Aerial crown-view tile of a tropical tree (Barro Colorado Island, Panama), acquired 20250715:
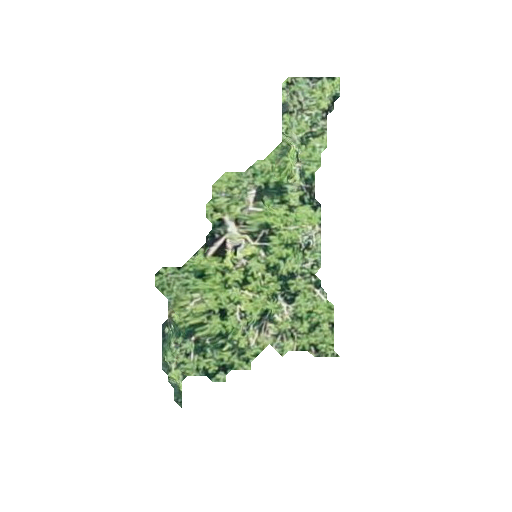
Species: Trattinnickia aspera
GBIF accepted scientific name: Trattinnickia aspera
Crown area: 46.983 m²